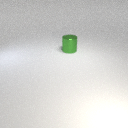
large green metal cylinder